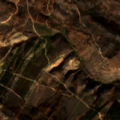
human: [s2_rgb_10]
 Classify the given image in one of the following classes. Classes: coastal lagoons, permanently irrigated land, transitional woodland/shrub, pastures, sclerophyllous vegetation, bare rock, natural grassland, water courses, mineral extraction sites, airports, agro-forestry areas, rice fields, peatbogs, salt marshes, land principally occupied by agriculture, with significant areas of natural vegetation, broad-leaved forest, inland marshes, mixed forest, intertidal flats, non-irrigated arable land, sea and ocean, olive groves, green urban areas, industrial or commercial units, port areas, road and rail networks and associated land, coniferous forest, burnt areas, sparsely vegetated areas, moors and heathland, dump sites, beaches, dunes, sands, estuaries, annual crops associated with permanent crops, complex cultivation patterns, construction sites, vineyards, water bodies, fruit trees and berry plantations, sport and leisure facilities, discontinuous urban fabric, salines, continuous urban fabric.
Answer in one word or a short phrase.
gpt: transitional woodland/shrub